Interaction volume radius: 5 \u00c5
Interaction volume height: 10 \u00c5
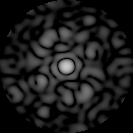
Disorder parameter: 0.8533